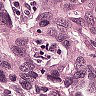
Metastatic tissue present: yes